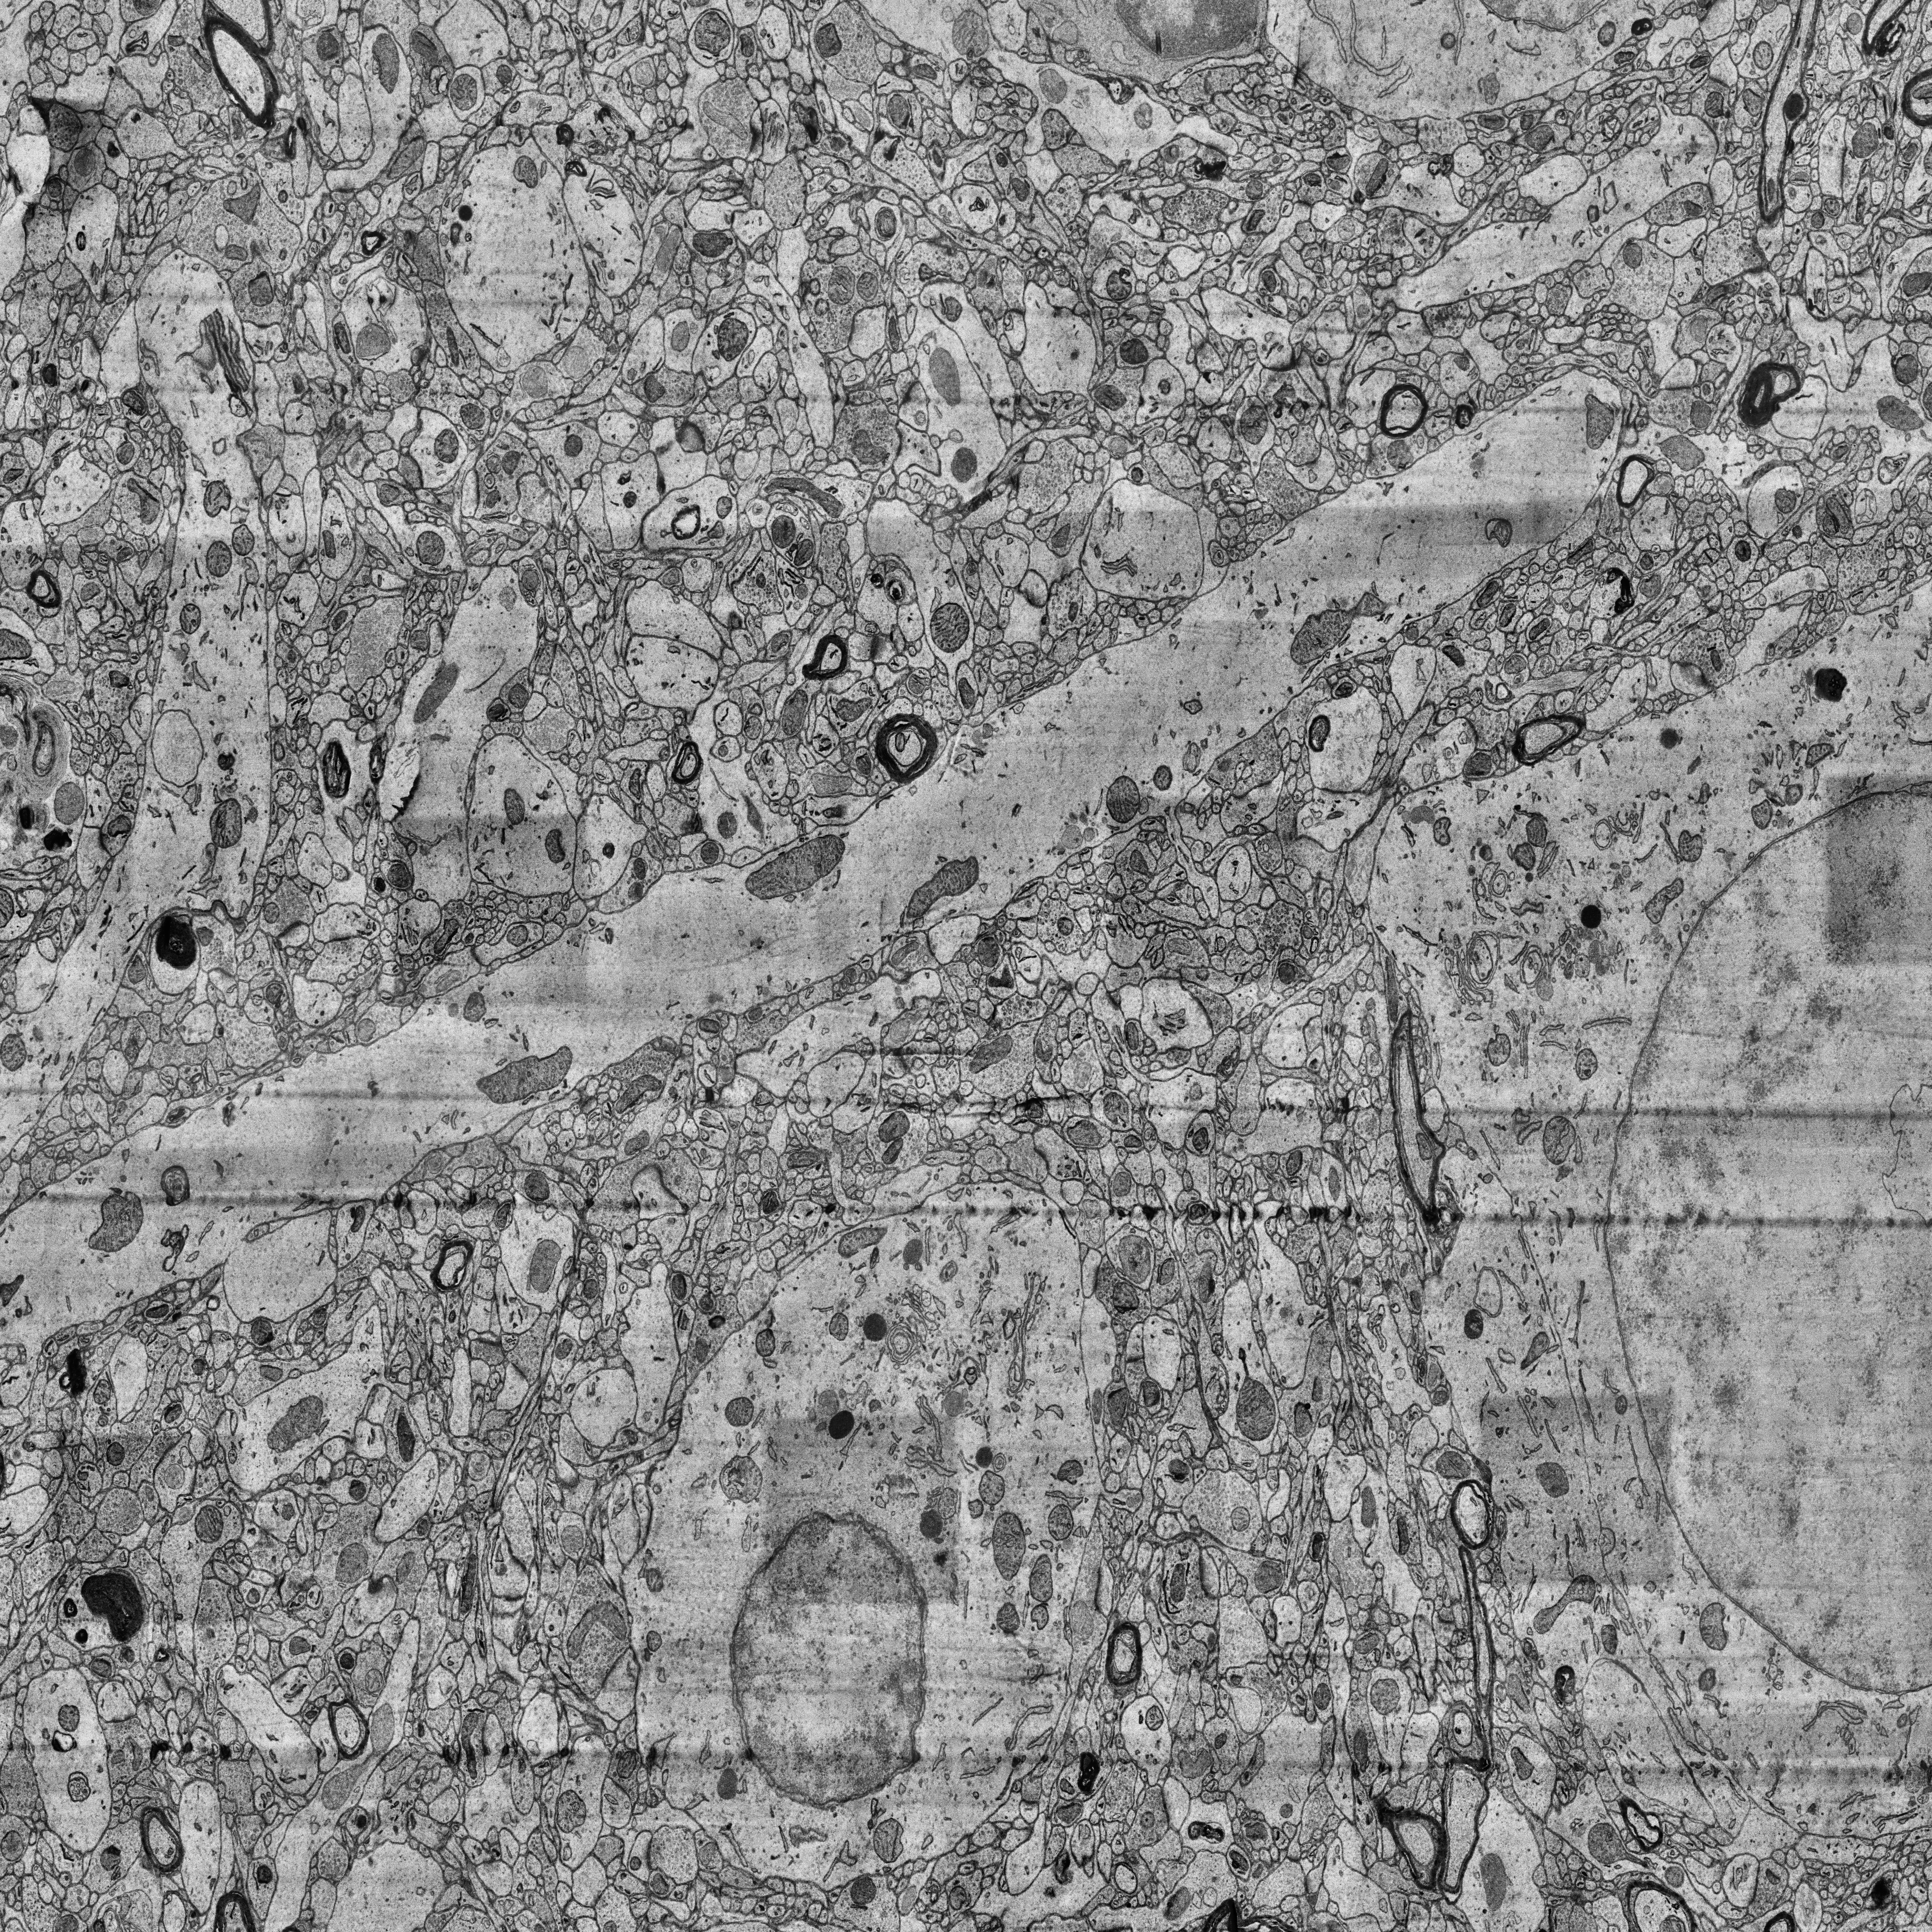
Electron microscopy slice of human cortex tissue
Slice depth (z): 338
Mitochondria instances in slice: 415